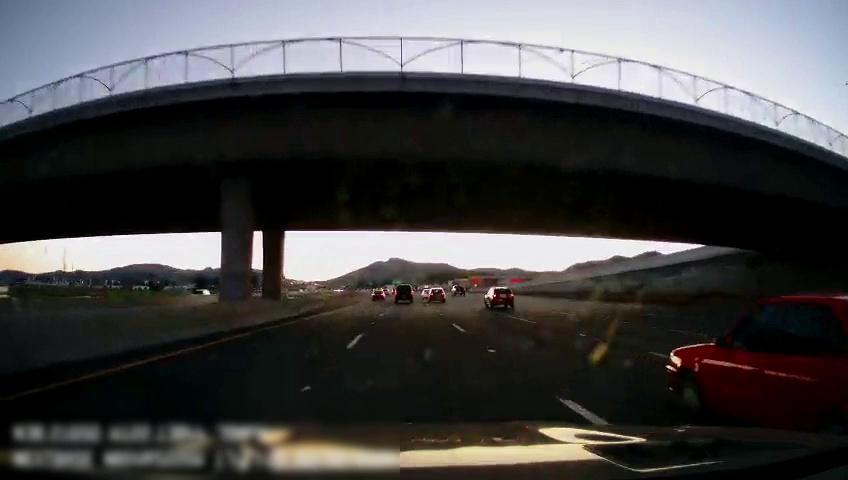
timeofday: Dusk/Dawn/Twilight
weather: Sunny
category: Drivable Space
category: Vehicles | Car
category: Vehicles | SUV
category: Vehicles | Car
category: Vehicles | Car
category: Vehicles | Car
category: Vehicles | SUV
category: Vehicles | Car
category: Vehicles | Car
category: Lanes | Alternate Lane
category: Lanes | Current Lane
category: Lanes | Current Lane
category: Lanes | Alternate Lane
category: Lanes | Alternate Lane
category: Lanes | Alternate Lane